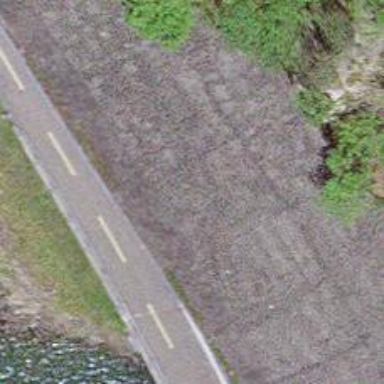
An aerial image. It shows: Asphalt road designated as primary highway with separate sidewalks and cycle paths.